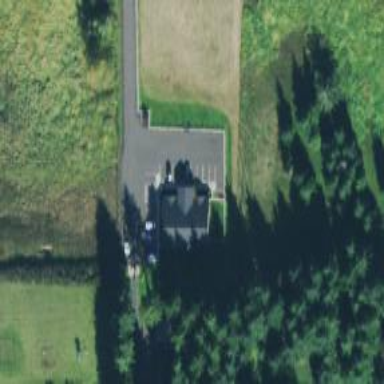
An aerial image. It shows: Veterinary facility.